Interaction volume radius: 10 \u00c5
Interaction volume height: 20 \u00c5
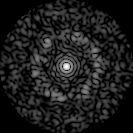
Disorder parameter: 0.8006